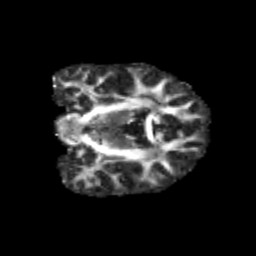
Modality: FA
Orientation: coronal
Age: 12
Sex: male
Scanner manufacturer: siemens
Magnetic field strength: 3 T
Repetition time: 3.8 s
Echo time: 0.07 s